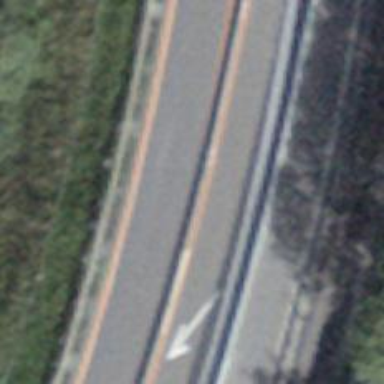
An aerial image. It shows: Asphalt motorway of trunk classification.